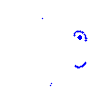
Particle: pion